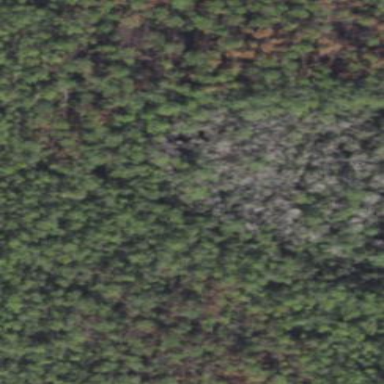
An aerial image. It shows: Woodland consisting mainly of needle-leaved trees.